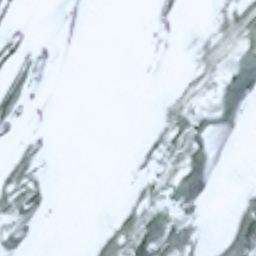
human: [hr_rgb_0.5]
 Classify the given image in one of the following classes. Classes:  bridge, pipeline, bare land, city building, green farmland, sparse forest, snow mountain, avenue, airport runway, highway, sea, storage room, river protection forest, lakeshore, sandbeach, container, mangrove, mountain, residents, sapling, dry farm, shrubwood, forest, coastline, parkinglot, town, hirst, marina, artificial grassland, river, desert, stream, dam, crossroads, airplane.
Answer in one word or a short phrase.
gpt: snow mountain